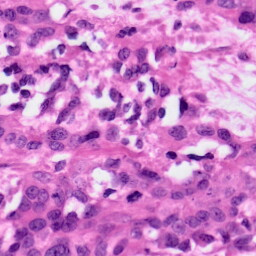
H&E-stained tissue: Ovarian